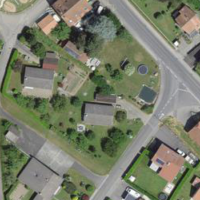
EUNIS habitat code: 54
Species observed at this site:
Tanacetum parthenium